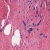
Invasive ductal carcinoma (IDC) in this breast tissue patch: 0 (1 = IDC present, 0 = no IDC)